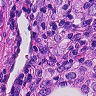
Metastatic tissue present: yes